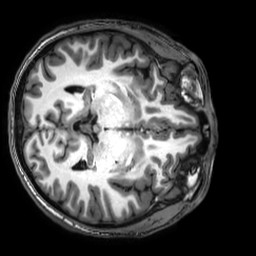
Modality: T1w
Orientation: axial
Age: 24
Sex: male
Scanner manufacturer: philips
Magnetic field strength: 3 T
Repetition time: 0.008105 s
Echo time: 0.00371 s